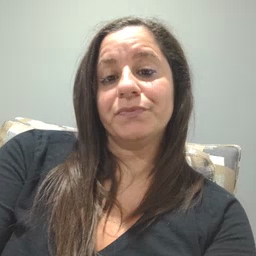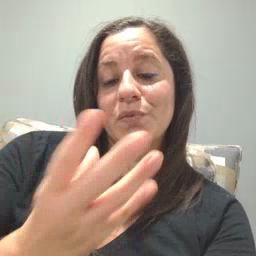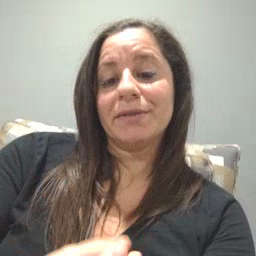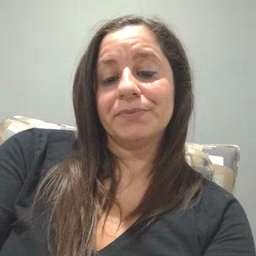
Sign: wet